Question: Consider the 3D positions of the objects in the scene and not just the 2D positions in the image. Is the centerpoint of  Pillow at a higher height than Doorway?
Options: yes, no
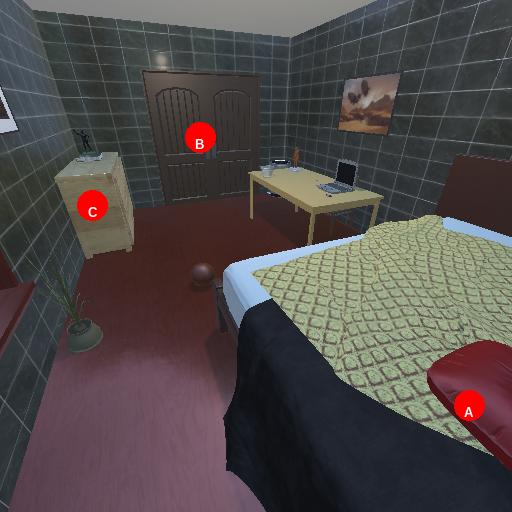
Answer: yes